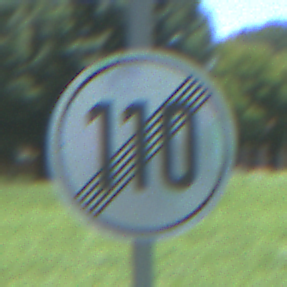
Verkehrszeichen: EndeGeschwindigkeit110
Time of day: Midday
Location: Outdoor (Nature)
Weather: Clear
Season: Summer
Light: Natural